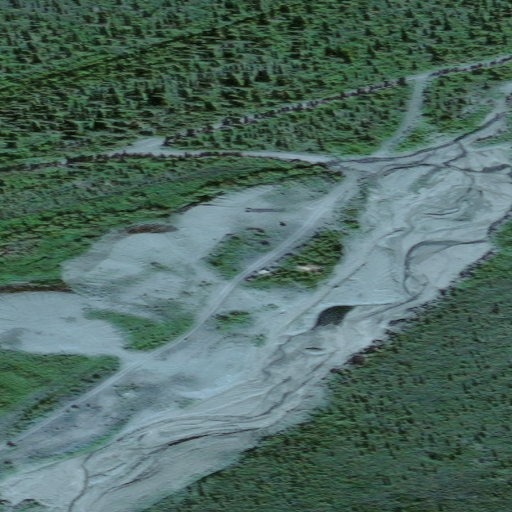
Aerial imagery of valley in Alaska named Greenhorn Gulch containing only unknown